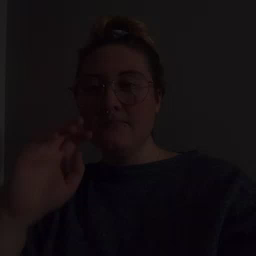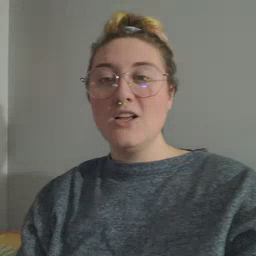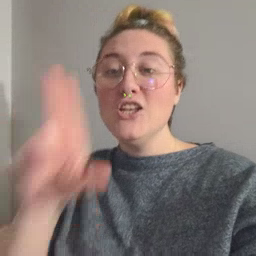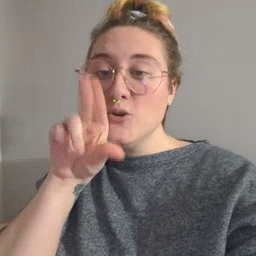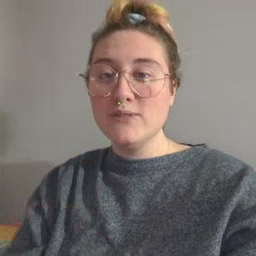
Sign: goose